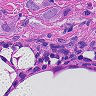
Metastatic tissue present: yes